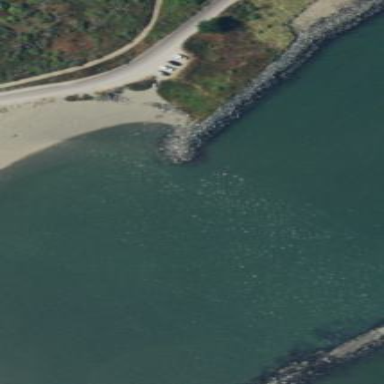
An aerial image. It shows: Breakwater structure.